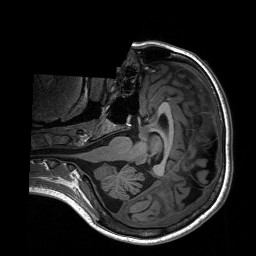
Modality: T1w
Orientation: axial
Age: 24
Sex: female
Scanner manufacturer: siemens
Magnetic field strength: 3 T
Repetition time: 2.3 s
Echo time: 0.00197 s